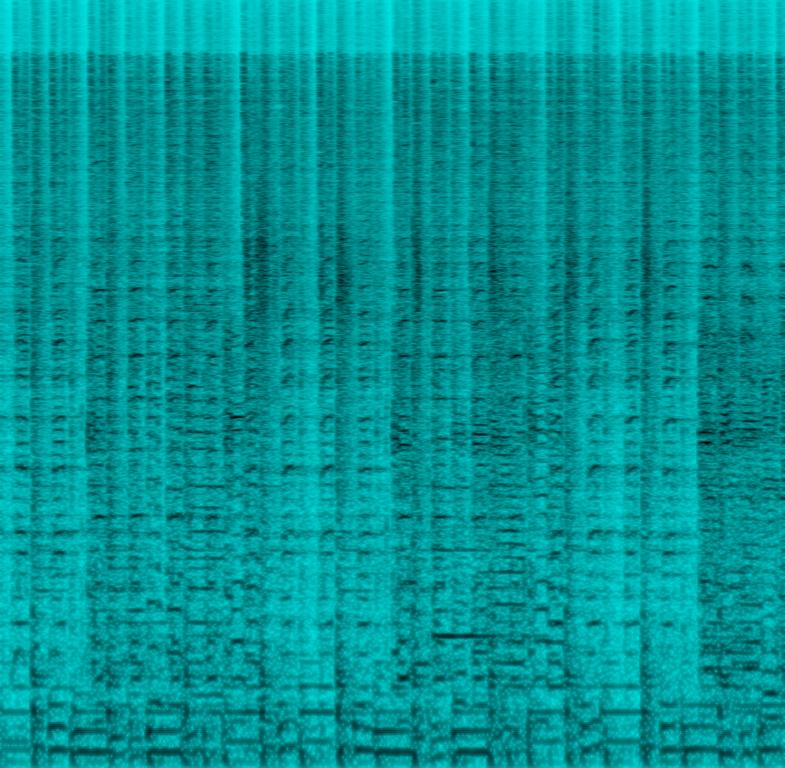
An acoustic drum is playing a faster groove along with a bassline and a harmonica playing a chord on the offbeat and in a lower key. A e-guitar is playing a melody in the mid range. There are some background noises that remind me of someone brushing his/her teeth. This song may be playing live at a bar.